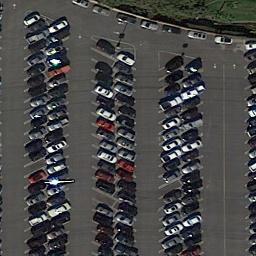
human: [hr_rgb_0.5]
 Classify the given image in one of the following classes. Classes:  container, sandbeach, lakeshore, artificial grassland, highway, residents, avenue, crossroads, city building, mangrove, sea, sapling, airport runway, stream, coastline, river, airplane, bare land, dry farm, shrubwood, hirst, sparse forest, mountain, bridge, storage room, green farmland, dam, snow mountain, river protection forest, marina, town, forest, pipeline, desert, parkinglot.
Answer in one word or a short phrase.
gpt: parkinglot